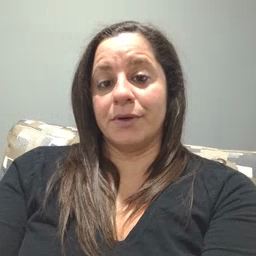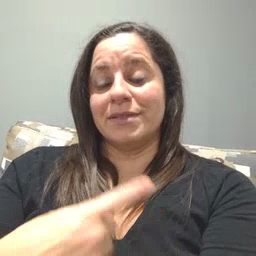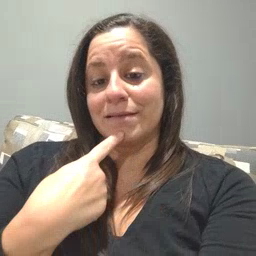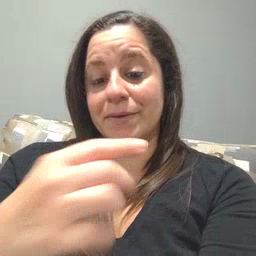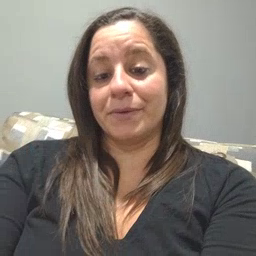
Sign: say